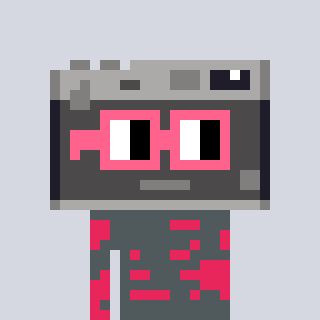
a pixel art character with square pink glasses, a camera-shaped head and a redpinkish-colored body on a cool background